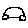
Label: car